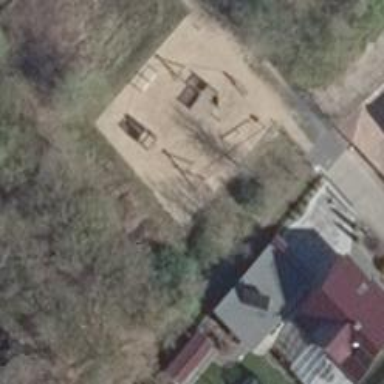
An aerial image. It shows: Playground with swings.